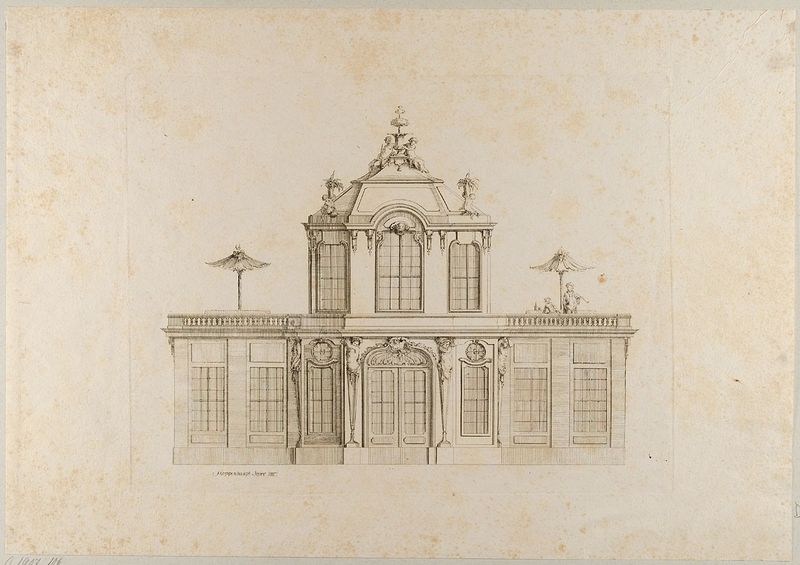
Titel: Pavillon, Blatt aus einer Folge von Fassaden von Wohn- und Gartenhäusern
Künstler: Johann Michael Hoppenhaupt
Standort: Hamburg
Institution: Museum für Kunst und Gewerbe Hamburg
Schlagwörter: mann, fenster, tür, dach, gebäude, haus, sonnenschirm, rokoko, skulptur, papier, grafik, graphik, plastik, fotografie, photographie, druckgraphik, druckgrafik, radierung, putten, karyatiden, amoretten, rocaille, gartenhaus, gartenlaube, gartenpavillon, tüt, bildhauerkunst, style, reproduktionen, druckerzeugnisse, architekturdarstellungen, muschelwerk, fassadendekorationen, ornamentstich, vorlageblätter